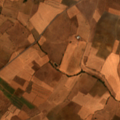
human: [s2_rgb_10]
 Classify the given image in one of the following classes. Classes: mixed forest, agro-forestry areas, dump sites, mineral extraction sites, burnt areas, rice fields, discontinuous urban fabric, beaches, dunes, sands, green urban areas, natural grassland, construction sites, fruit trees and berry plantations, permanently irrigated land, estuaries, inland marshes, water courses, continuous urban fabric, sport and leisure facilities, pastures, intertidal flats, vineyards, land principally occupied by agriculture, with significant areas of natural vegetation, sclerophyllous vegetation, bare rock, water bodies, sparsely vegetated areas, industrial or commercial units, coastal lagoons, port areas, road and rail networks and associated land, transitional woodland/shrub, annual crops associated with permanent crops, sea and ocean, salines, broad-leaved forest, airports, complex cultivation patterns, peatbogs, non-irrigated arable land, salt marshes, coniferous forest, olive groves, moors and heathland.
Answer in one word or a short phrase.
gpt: non-irrigated arable land, olive groves